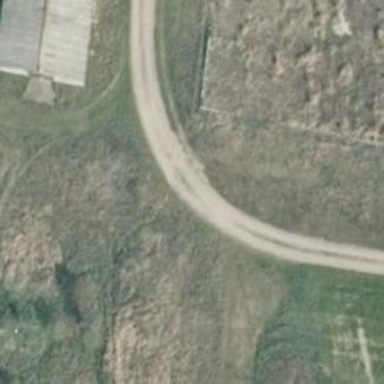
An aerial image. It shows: Track road with grade3 tracktype.